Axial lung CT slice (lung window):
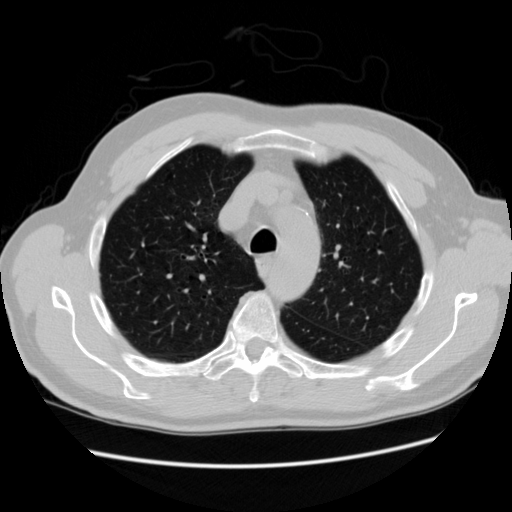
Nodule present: no